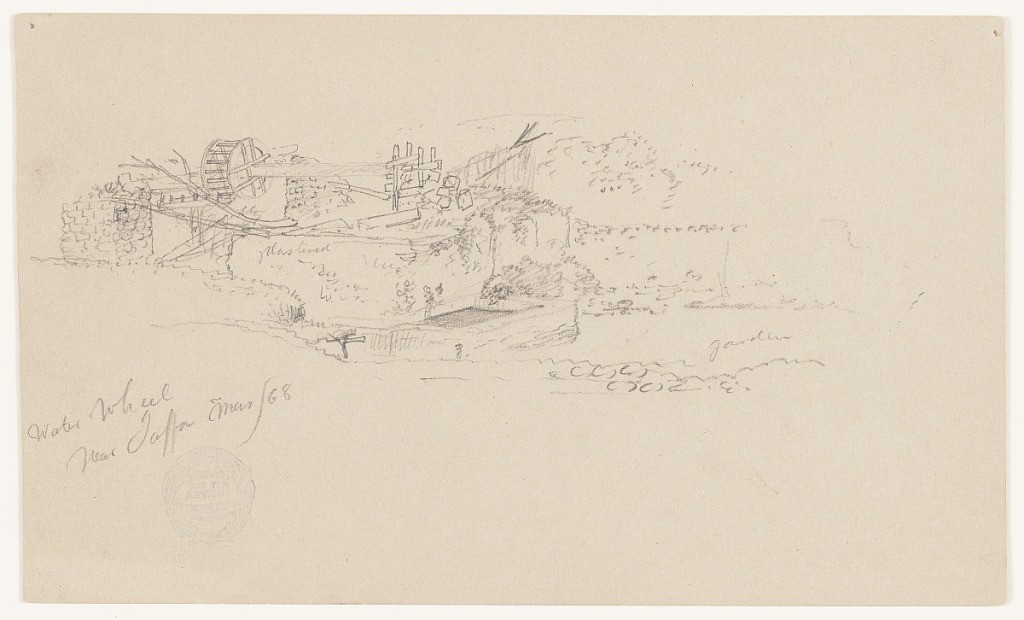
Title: Water Wheel near Jaffa, Palestine (Tel Aviv, Israel)
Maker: Frederic Edwin Church, American, 1826–1900
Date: March 1868
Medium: Graphite on gray wove paper
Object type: Drawing
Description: Sketch of a wooden water wheel and its axle built into a stone-and-plaster structure near what was then Jaffa, Palestine (now Tel Aviv, Israel). A rectilinear pool is shown at the base of the structure, beside a garden at right. Bushes and trees backdrop the scene.